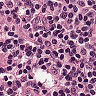
Metastatic tissue present: no